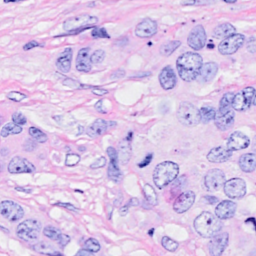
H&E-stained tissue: Breast